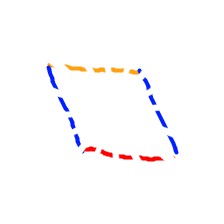
Shape: parallelogram